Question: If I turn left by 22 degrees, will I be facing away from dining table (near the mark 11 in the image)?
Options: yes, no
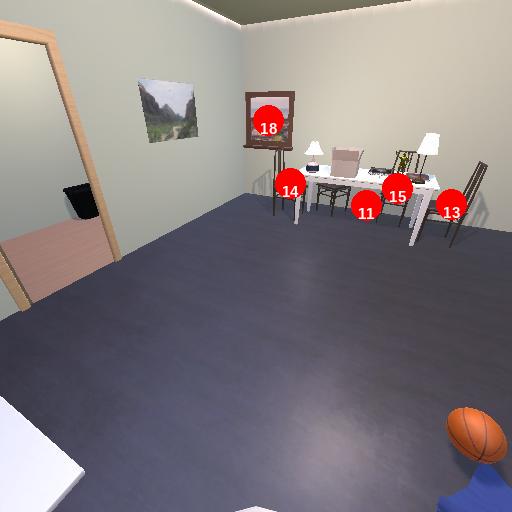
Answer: yes